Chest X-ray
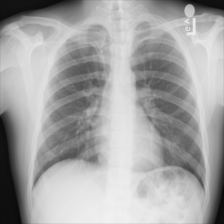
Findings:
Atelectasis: negative
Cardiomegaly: negative
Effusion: negative
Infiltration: negative
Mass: negative
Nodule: negative
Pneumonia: negative
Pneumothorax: negative
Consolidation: negative
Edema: negative
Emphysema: negative
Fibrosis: negative
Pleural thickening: negative
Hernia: negative